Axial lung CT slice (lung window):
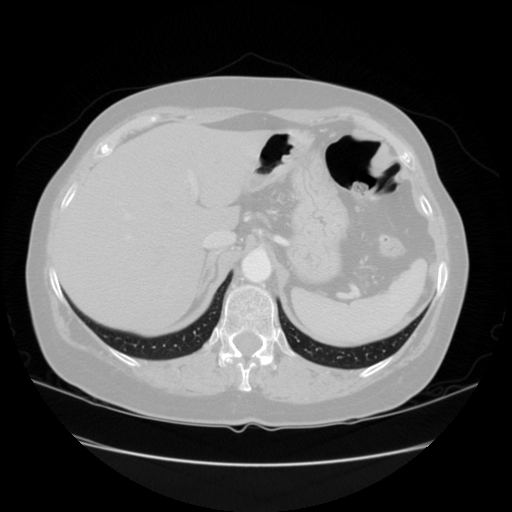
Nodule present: no